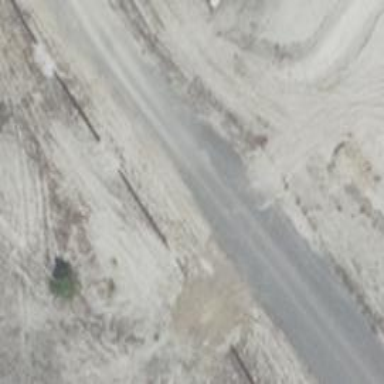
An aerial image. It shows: Gravel service road.